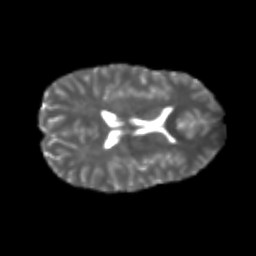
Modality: T2w
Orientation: axial
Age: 22
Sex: male
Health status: healthy
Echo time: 0.074 s